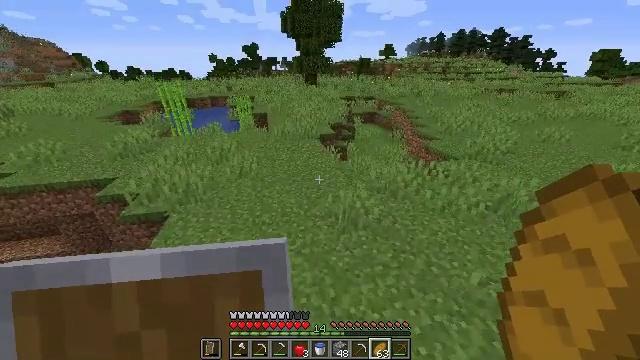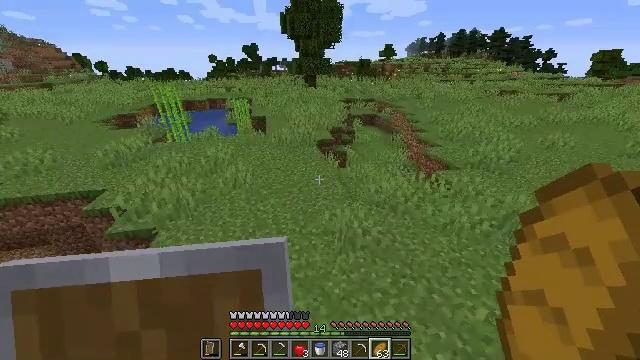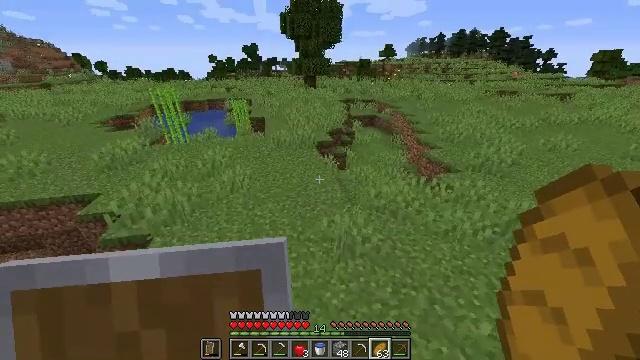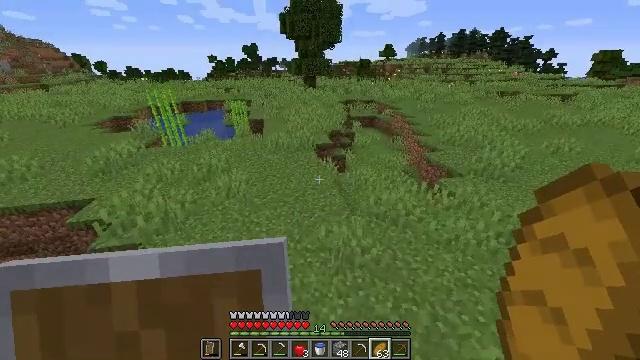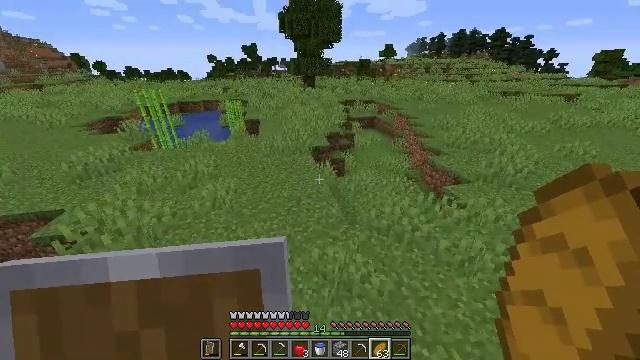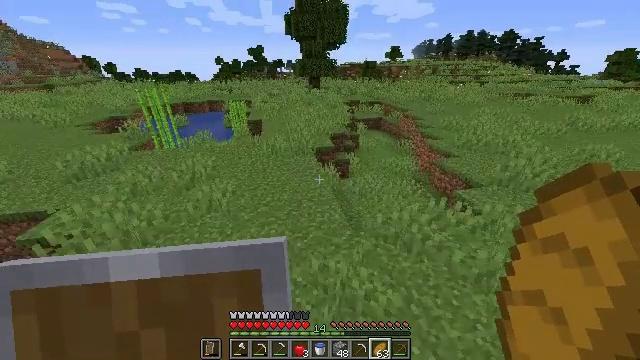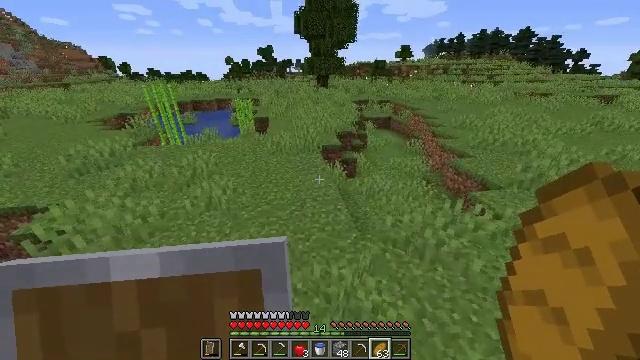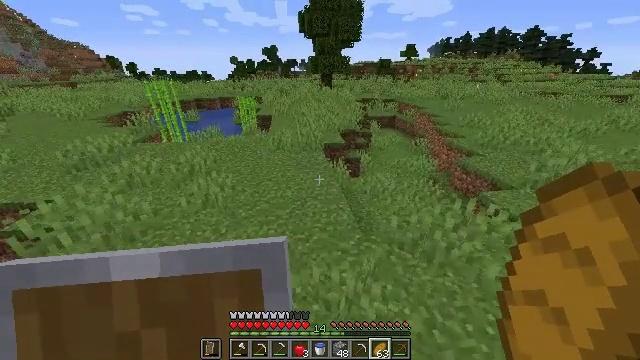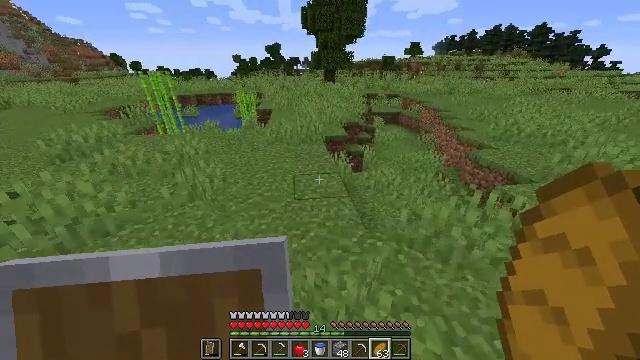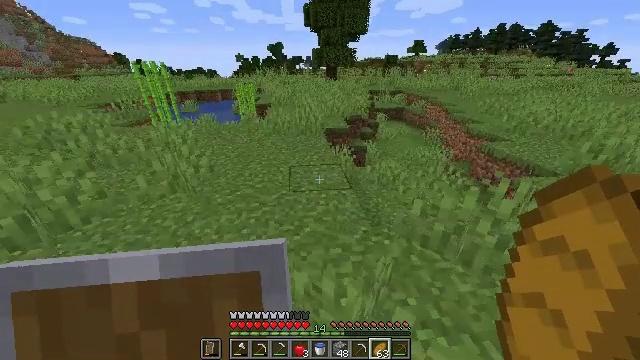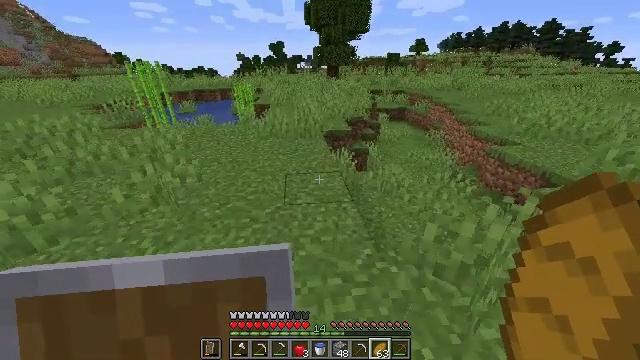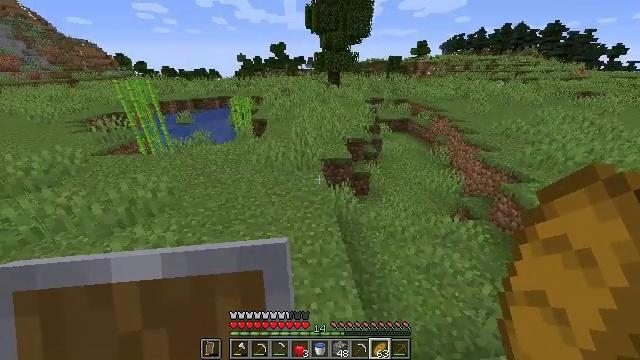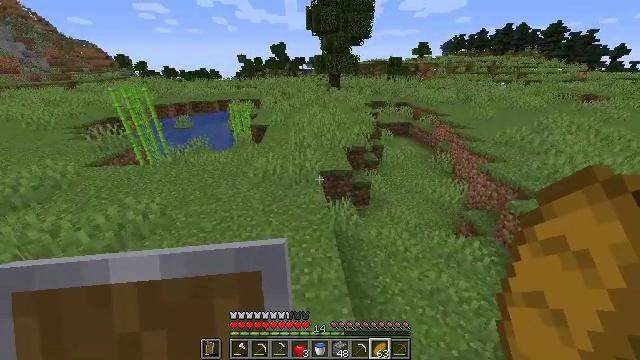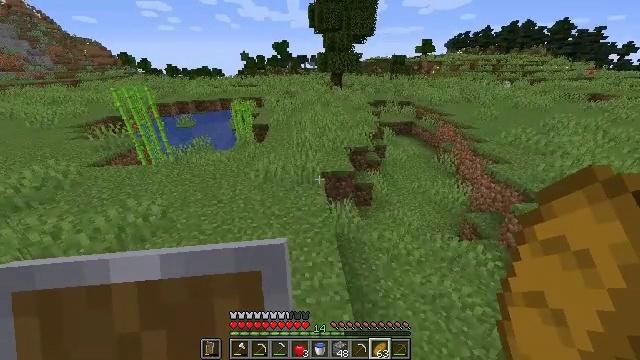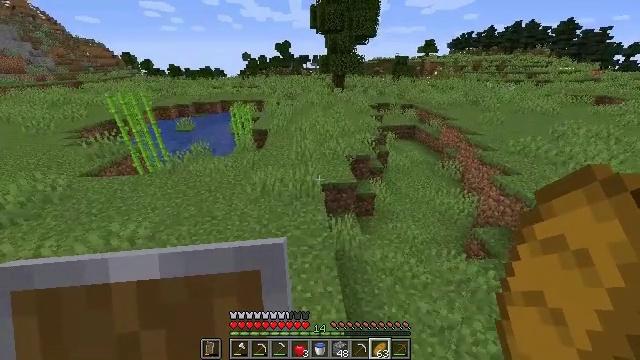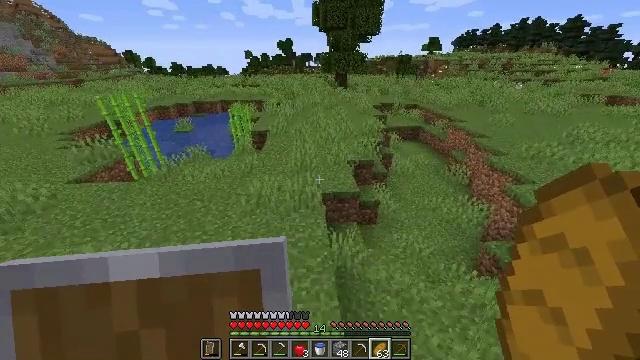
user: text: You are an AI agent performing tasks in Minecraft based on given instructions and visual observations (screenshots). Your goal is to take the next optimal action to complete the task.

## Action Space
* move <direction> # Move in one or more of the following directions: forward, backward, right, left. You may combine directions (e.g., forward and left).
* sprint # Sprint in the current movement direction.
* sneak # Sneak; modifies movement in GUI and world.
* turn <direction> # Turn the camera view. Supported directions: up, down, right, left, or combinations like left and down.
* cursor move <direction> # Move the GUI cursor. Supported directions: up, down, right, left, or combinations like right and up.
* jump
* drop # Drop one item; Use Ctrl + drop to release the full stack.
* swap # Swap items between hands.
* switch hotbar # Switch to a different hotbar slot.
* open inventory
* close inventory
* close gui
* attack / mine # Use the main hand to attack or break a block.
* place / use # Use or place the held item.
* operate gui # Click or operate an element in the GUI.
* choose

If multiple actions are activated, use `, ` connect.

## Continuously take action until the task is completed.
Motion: motion action
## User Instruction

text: Break the hay block to collect it.
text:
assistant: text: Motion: move forward, sprint, jump
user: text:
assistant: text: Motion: move forward, sprint, jump
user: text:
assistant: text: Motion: move forward, sprint, jump
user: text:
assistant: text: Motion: move forward, sprint, jump
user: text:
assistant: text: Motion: move forward, sprint, turn left, jump
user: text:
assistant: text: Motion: move forward, sprint, turn left, jump
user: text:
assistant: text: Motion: move forward, sprint, turn left, jump
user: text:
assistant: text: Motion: move forward, sprint, jump
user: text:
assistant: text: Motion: move forward, sprint, jump
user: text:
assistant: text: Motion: move forward, sprint, jump
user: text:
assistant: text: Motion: move forward, sprint, jump
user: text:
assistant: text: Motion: move forward, sprint, jump
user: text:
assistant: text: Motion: move forward, sprint, jump
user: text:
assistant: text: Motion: move forward, sprint, jump
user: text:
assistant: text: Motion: move forward, sprint, jump
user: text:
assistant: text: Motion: move forward, sprint, jump
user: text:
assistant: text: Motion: move forward, sprint, jump
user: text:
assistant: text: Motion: move forward, sprint, jump
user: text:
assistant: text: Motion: move forward, sprint, jump
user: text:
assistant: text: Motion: move forward, sprint, jump
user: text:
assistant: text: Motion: move forward, sprint, jump
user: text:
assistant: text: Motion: move forward, sprint, jump
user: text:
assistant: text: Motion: move forward, sprint, jump
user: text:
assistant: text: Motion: move forward, sprint, jump
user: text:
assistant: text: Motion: move forward, sprint, jump
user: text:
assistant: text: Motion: move forward, sprint, jump
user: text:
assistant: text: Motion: move forward, sprint, jump
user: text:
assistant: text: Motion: move forward, sprint, jump
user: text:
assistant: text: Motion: move forward, sprint, jump
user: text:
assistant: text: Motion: move forward, sprint, jump